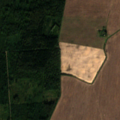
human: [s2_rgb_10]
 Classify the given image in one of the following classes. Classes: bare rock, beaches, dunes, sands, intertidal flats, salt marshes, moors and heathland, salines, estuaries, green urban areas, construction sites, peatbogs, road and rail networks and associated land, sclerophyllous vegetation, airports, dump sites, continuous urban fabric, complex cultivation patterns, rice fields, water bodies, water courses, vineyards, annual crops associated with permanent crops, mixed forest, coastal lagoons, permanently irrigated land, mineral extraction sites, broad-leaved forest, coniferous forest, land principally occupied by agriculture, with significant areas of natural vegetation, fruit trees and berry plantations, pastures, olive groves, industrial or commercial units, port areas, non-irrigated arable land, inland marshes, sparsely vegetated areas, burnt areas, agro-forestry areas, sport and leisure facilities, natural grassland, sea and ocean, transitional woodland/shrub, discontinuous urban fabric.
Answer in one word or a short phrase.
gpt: non-irrigated arable land, broad-leaved forest, transitional woodland/shrub